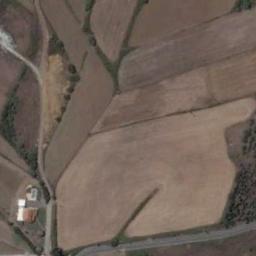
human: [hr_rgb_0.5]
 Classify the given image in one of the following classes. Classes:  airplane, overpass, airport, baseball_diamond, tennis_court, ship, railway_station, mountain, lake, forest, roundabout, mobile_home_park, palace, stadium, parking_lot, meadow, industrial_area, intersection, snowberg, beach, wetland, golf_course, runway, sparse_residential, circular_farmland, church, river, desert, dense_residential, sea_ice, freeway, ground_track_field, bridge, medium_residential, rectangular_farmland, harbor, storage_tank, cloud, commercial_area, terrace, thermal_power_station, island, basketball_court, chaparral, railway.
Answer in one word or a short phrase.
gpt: terrace